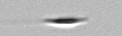
Label: Cylindrotheca